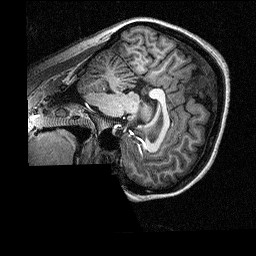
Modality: T1w
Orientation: sagittal